Field crop: maize
Growth stage: 2
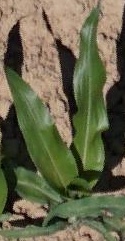
Species: maize